Field crop: tomato
Growth stage: 2
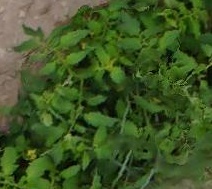
Species: tomato